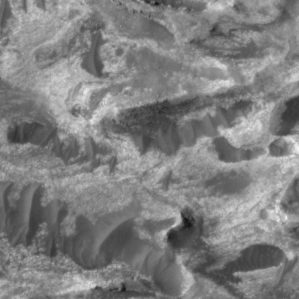
Label: non_frost